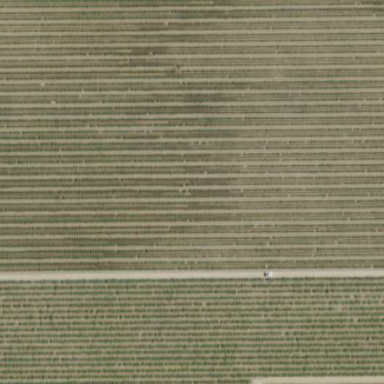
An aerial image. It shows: Vineyard where grapes are grown.